The image is the raw time-domain waveform of a rolling-element bearing's vibration signal. Diagnose the bearing from this image, choosing from: normal, inner_race, outer_race, ball.
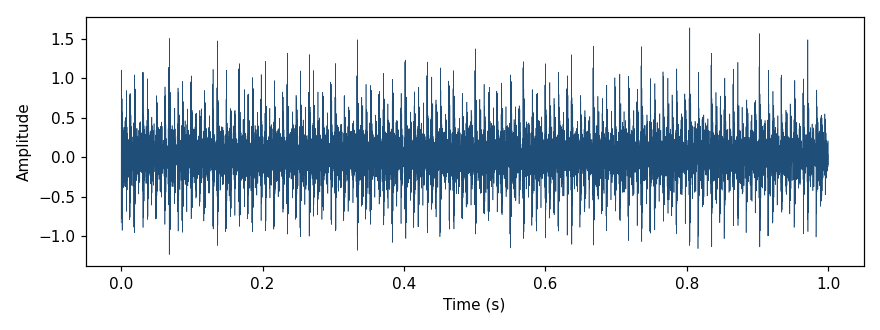
Answer: inner_race